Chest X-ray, PA view. Patient: 4 years old, sex M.
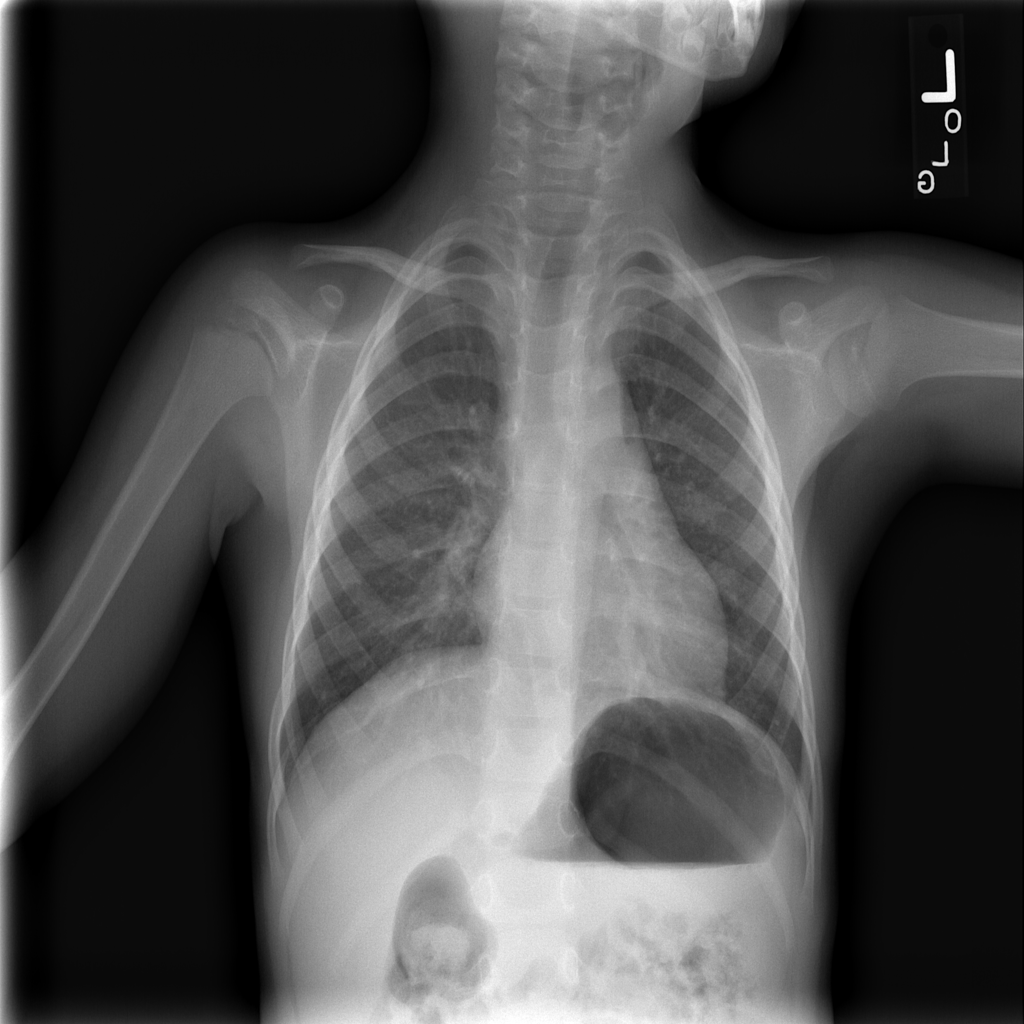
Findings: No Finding